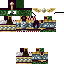
A female skeleton skin with dark skin, wearing brown helmet dressed in a green robe top and brown pants, featuring a closed mouth.